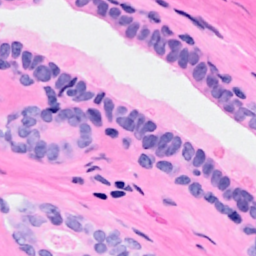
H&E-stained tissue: Breast